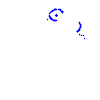
Particle: kaon